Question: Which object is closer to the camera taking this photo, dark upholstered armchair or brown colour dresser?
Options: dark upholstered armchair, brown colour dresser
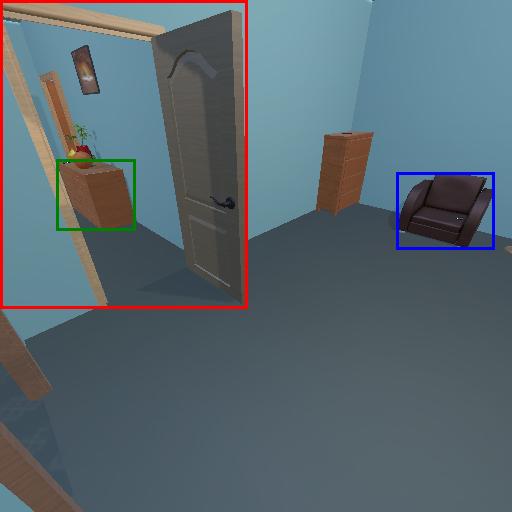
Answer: dark upholstered armchair